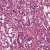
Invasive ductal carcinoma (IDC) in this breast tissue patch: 1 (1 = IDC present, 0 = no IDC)